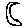
Label: moon